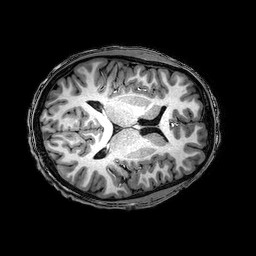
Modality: T1w
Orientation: axial